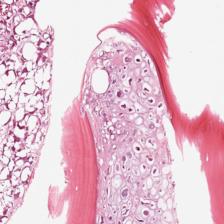
Label: Viable